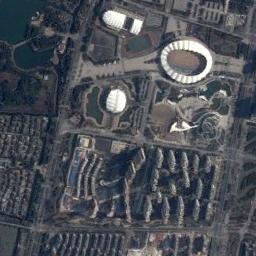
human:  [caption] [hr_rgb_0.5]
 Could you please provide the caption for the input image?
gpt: The stadium looks like a fan, With a blue roof on each side .

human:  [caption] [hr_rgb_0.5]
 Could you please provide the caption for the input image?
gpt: The circular stadium is built on the lawn .

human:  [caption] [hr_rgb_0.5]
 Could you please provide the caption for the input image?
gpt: The stadium is next to some buildings .

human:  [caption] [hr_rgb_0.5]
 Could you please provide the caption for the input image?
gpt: Many buildings of different shapes are beside the stadium .

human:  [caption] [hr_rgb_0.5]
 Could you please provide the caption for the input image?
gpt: There are many buildings around the stadium with a white roof .